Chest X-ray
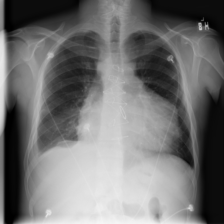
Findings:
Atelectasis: negative
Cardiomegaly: negative
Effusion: negative
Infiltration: negative
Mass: negative
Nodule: negative
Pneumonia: negative
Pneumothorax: negative
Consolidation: negative
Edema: negative
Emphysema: negative
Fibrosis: negative
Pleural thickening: positive
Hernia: negative